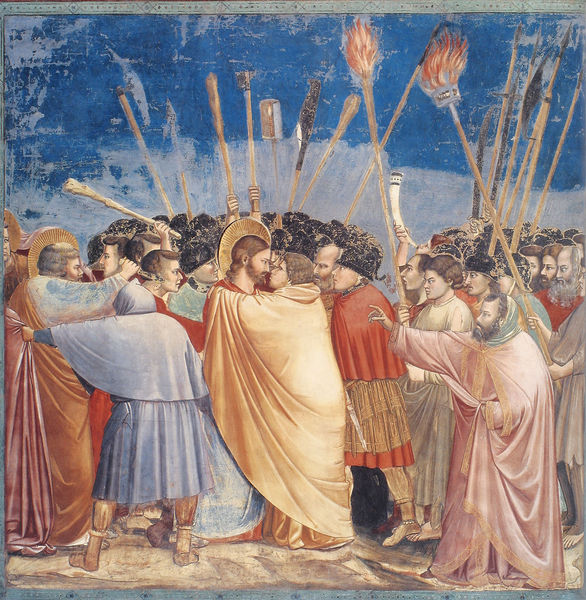
Titel: Arenakapelle / Scrovegni-Kapelle
Künstler: Giotto di Bondone
Standort: Padua, Arenakapelle (EU - I - Venetien)
Schlagwörter: blau, feuer, himmel, kampf, weiß, gelb, männer, rot, malerei, menge, horn, mantel, kuss, soldaten, mäntel, jesus, heiliger, speere, fackeln, prügel, giotto, verleumdung